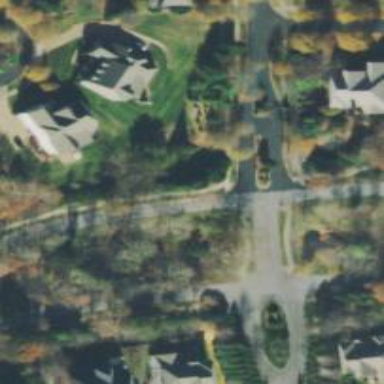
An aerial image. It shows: Residential road.